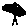
Label: tree